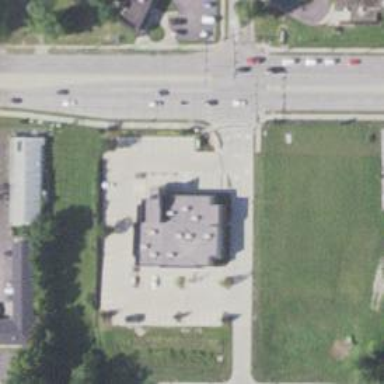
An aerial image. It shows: Healthcare clinic is depicted in the image.